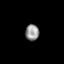
Tissue: prostate
Cell type: T cells
Senescence score: 0.7188
Nuclear area (px): 216
Mean DAPI intensity: 149.167